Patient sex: M
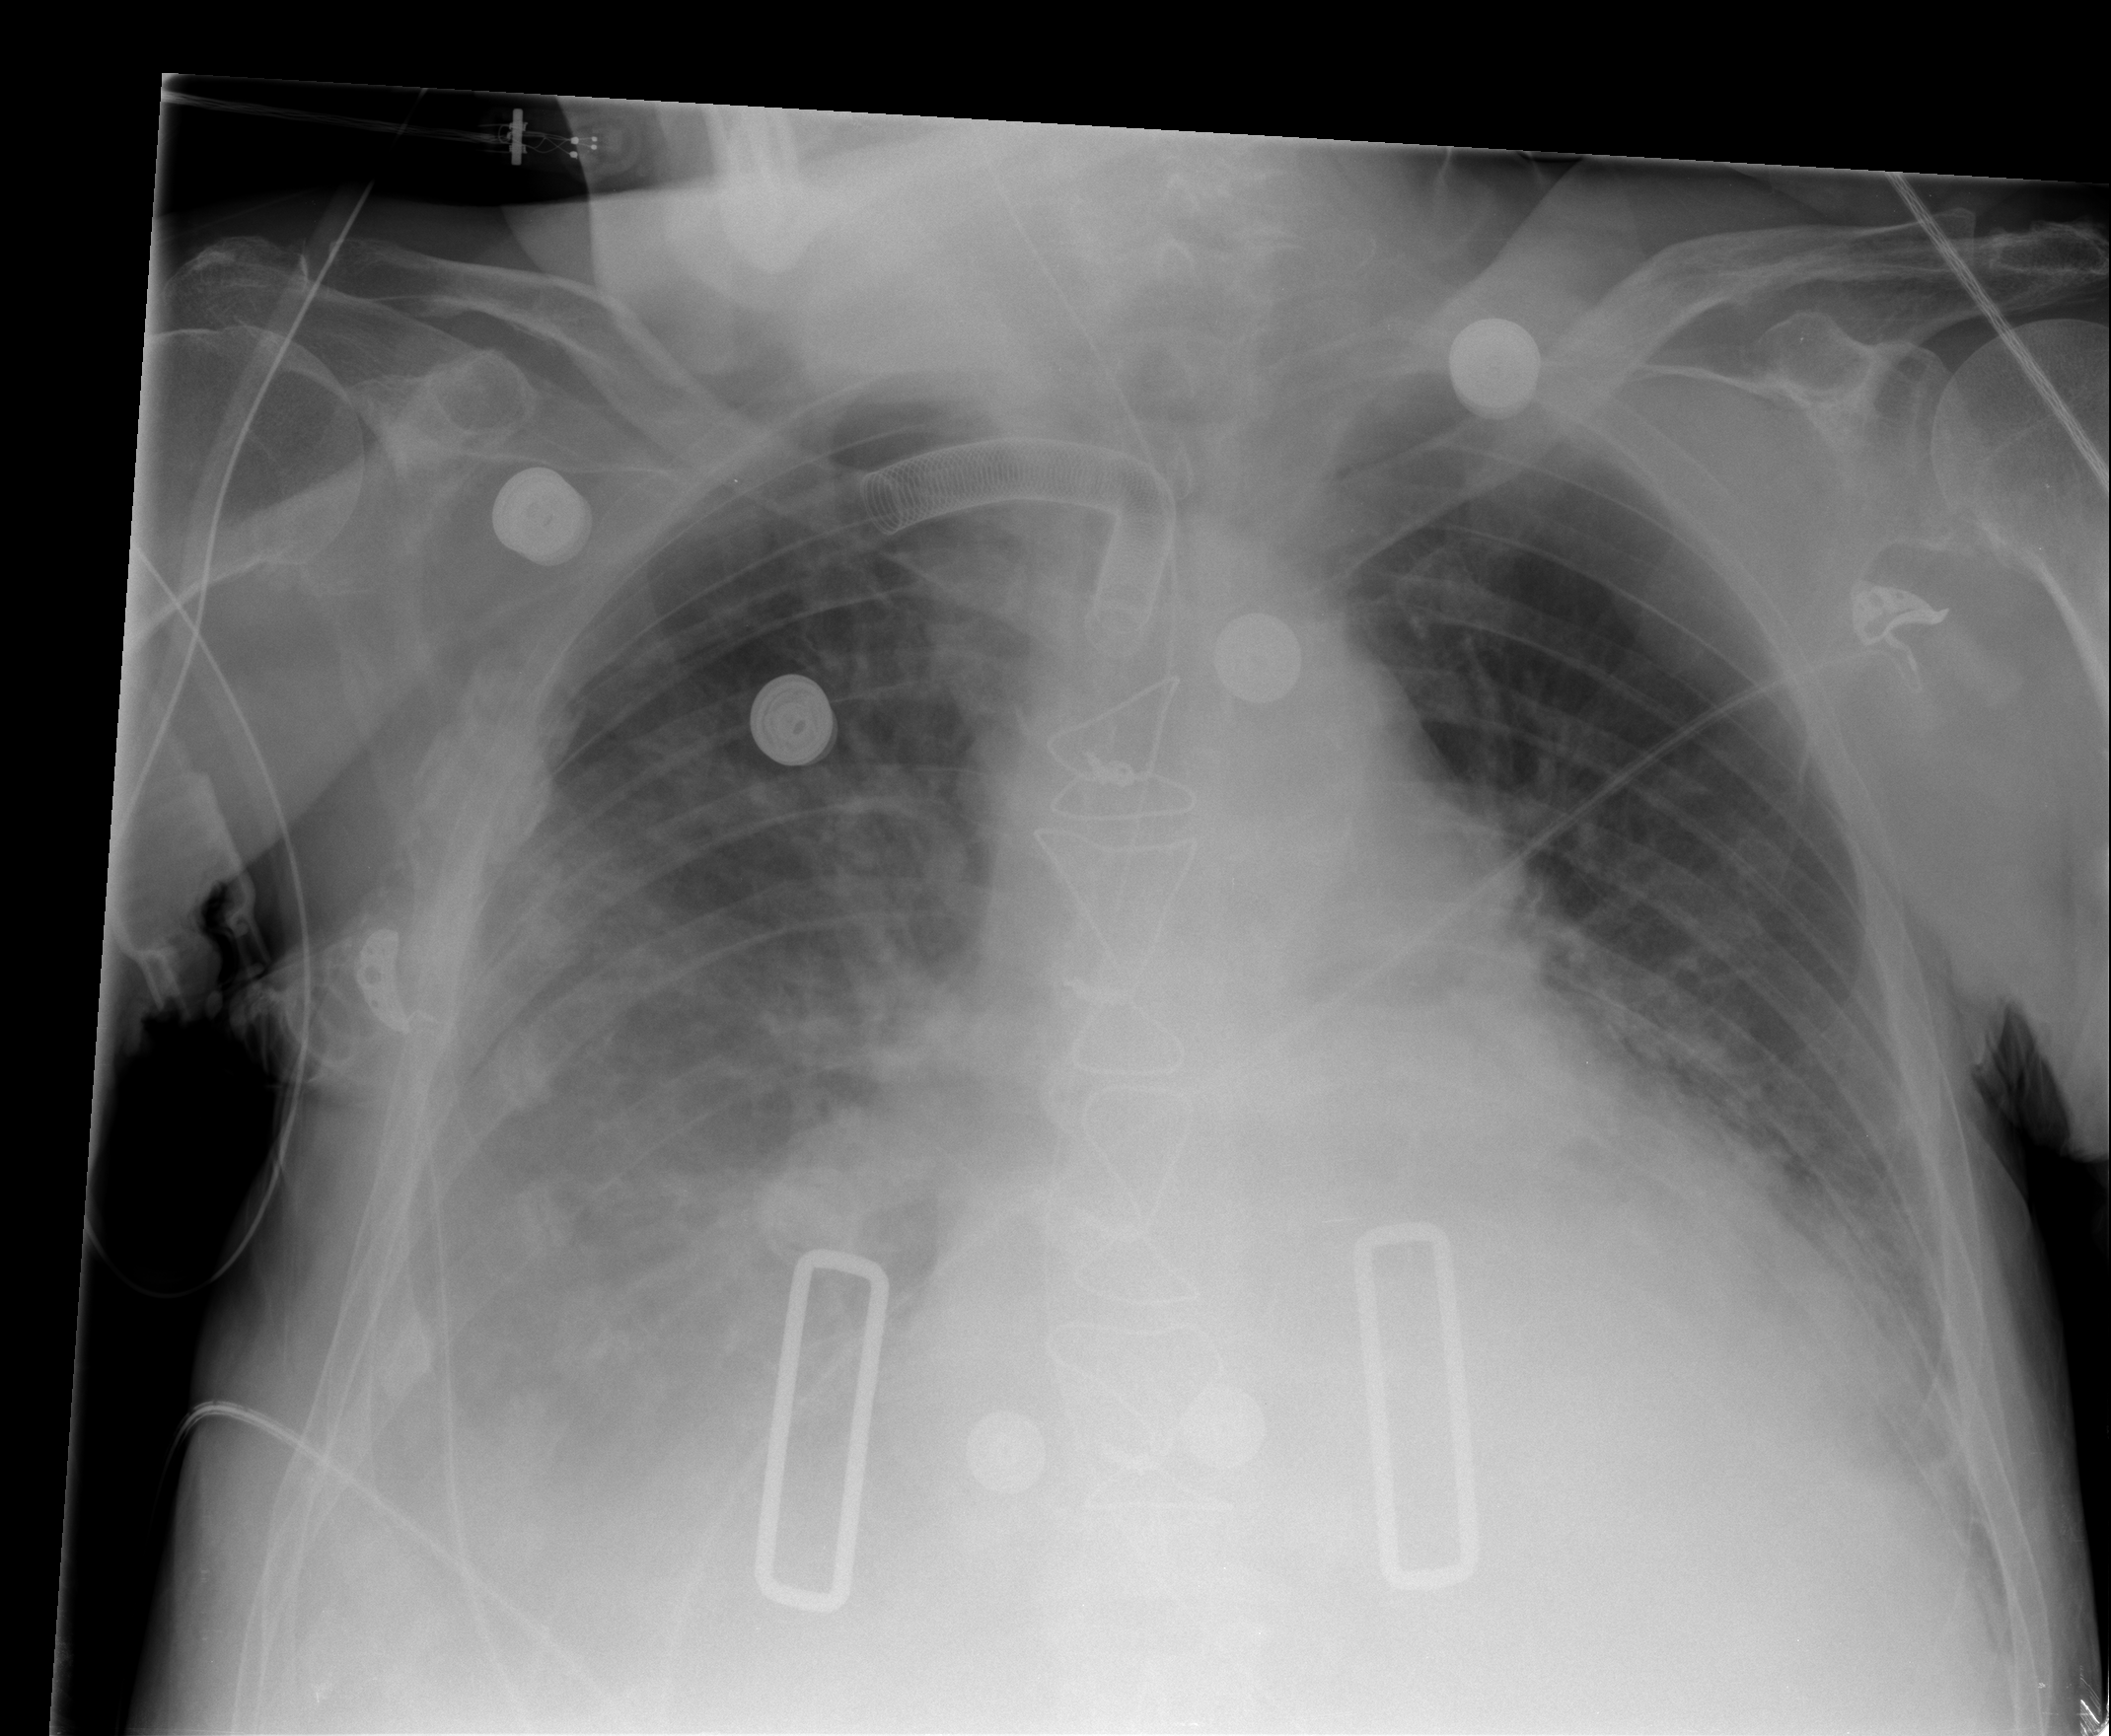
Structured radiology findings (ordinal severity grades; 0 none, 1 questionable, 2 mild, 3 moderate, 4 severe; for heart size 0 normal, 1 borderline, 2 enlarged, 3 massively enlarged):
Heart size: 2
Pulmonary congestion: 0
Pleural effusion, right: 2
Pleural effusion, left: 1
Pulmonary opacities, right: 0
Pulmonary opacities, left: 0
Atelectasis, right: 2
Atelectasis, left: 2